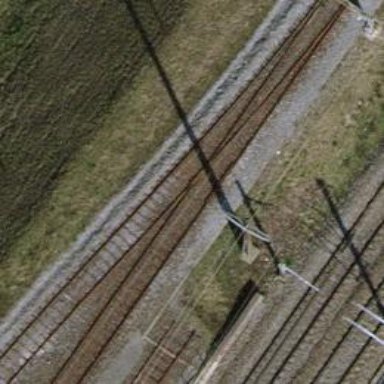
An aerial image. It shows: Rail yard with electrified contact lines for the railway.